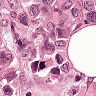
Metastatic tissue present: yes